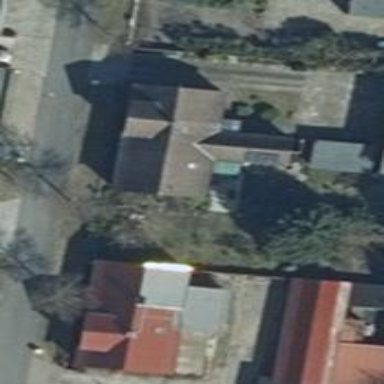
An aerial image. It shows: Simple and straightforward house.